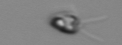
Label: Pyramimonas